Interaction volume radius: 5 \u00c5
Interaction volume height: 35 \u00c5
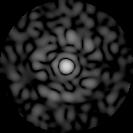
Disorder parameter: 0.8564